Question: I've been going around this question <URL>
And trying to implement my own solution. Somehow, I don't get any sections. Only rows.
3 rows in this case... But no Sections. There should be 2 sections at least. 2 Months. I know this because I inspected the model and they are there.
My has an entity , containing many months (Entity ). And Month has also many days (Entity )
The attributes that represent each one individualy are, year_, month_ and day_, for the entities , and , respectively.
What I'm trying to do is a , , in a way that I can have my sections representing a Month and Rows representing Days.
Can someone help me out?
edit: updated code
'''
NSFetchRequest *fetchRequest = [[NSFetchRequest alloc] init];
NSEntityDescription *entity = [NSEntityDescription entityForName:@"Day" inManagedObjectContext:managedObjectContext];
[fetchRequest setEntity:entity];
NSSortDescriptor *sortDescriptor = [[NSSortDescriptor alloc] initWithKey:@"day_" ascending:YES];
NSArray *sortDescriptors = [[NSArray alloc] initWithObjects:sortDescriptor, nil];
[fetchRequest setSortDescriptors:sortDescriptors];
[fetchRequest setFetchBatchSize:20];
NSFetchedResultsController *theFetchedResultsController =
[[NSFetchedResultsController alloc] initWithFetchRequest:fetchRequest
managedObjectContext:managedObjectContext
sectionNameKeyPath:@"month.month_"
cacheName:@"Root"];
'''
My model is looking like this,

Any help is greatly appreciated.
Thank you!
Nuno
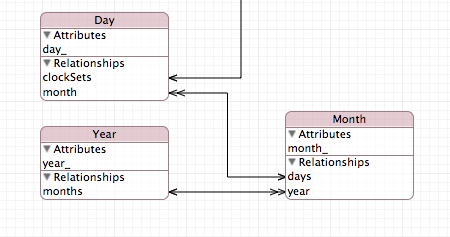
Answer: '''
NSFetchRequest *fetchRequest = [[NSFetchRequest alloc] init];
[fetchRequest setPredicate: [NSPredicate predicateWithFormat:@"";
NSEntityDescription *entity = [NSEntityDescription entityForName:@"Day" inManagedObjectContext:managedObjectContext];
[fetchRequest setEntity:entity];
NSSortDescriptor *sort = [[NSSortDescriptor alloc] initWithKey:@"Month.month_" ascending:NO];
NSSortDescriptor *sort2 = [[NSSortDescriptor alloc] initWithKey:@"day_" ascending:NO];
[fetchRequest setSortDescriptors:[NSArray arrayWithObjects:sort,sort2]];
[fetchRequest setFetchBatchSize:20];
NSFetchedResultsController *theFetchedResultsController =
[[NSFetchedResultsController alloc] initWithFetchRequest:fetchRequest
managedObjectContext:managedObjectContext sectionNameKeyPath:"month.month_"
cacheName:@"Root"];
'''